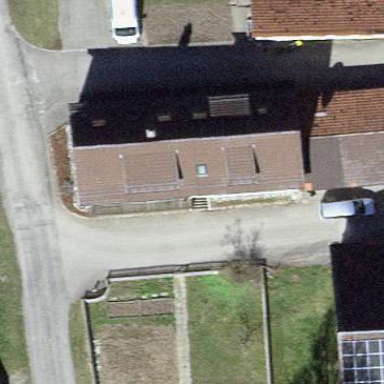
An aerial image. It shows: Simple and straightforward house.